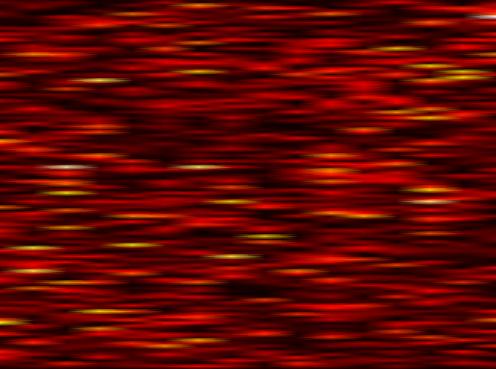
Label: FBMC